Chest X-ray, PA view. Patient: 58 years old, sex M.
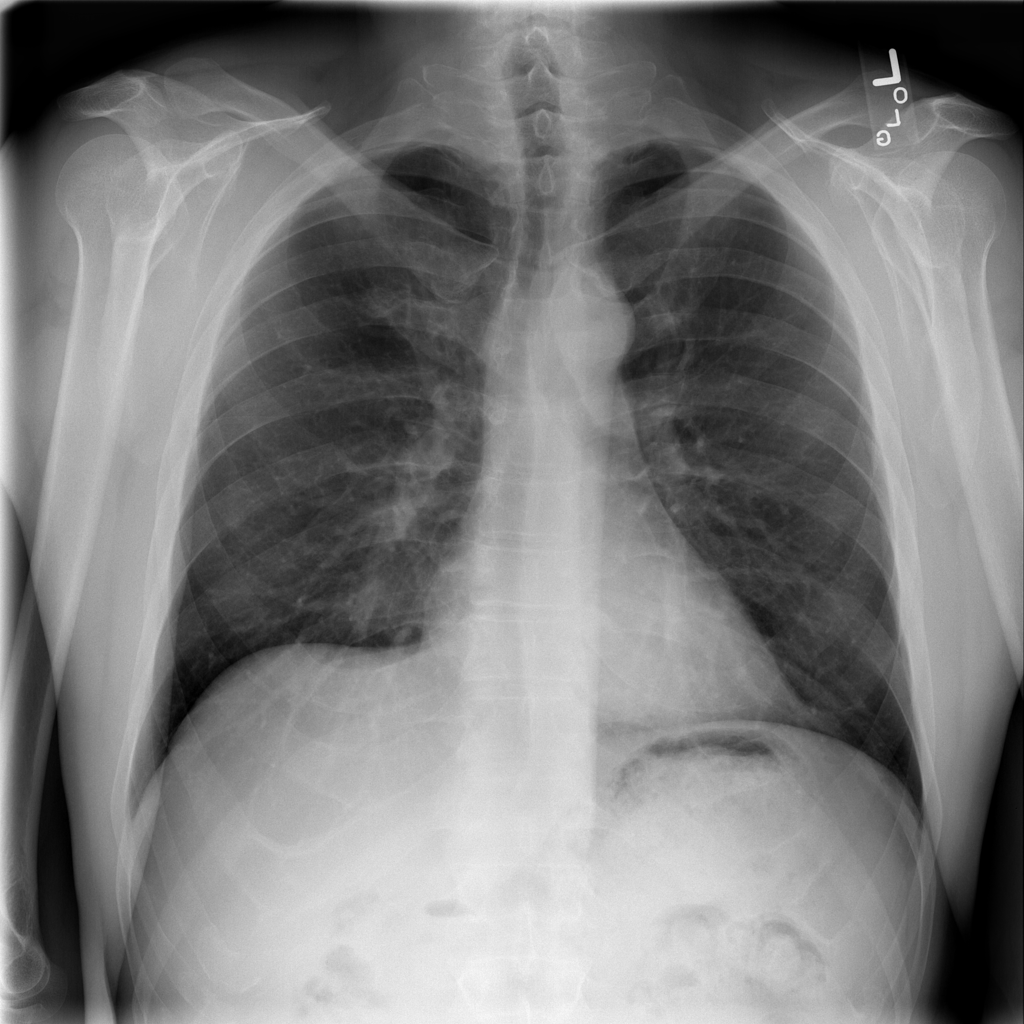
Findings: No Finding